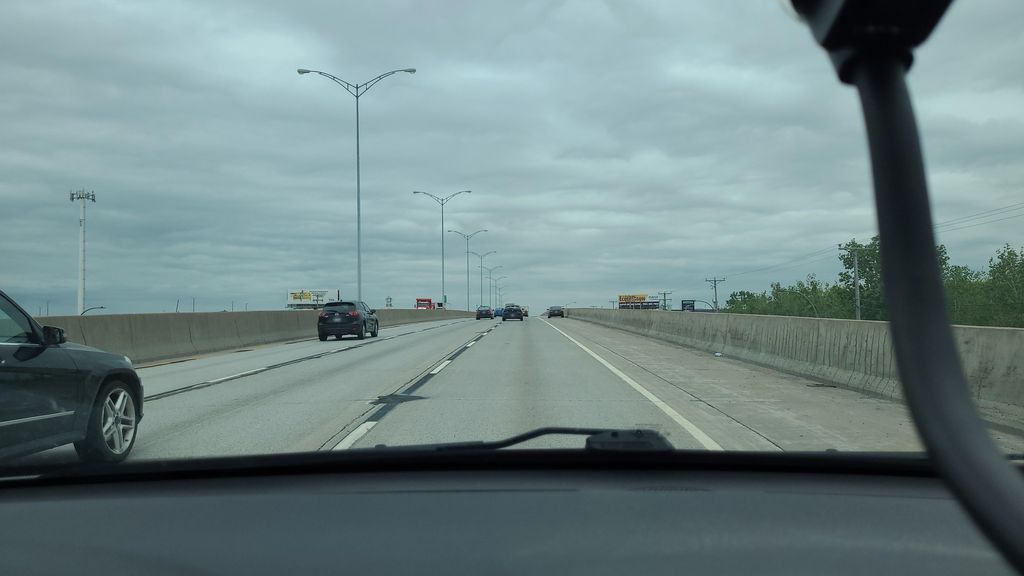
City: montreal